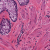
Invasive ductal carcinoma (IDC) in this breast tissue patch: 0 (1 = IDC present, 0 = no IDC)